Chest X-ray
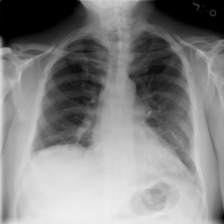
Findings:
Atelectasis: negative
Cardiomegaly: negative
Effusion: negative
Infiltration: negative
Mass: negative
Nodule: negative
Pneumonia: negative
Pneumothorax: negative
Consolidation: negative
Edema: negative
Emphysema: negative
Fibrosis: negative
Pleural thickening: negative
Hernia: negative